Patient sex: M
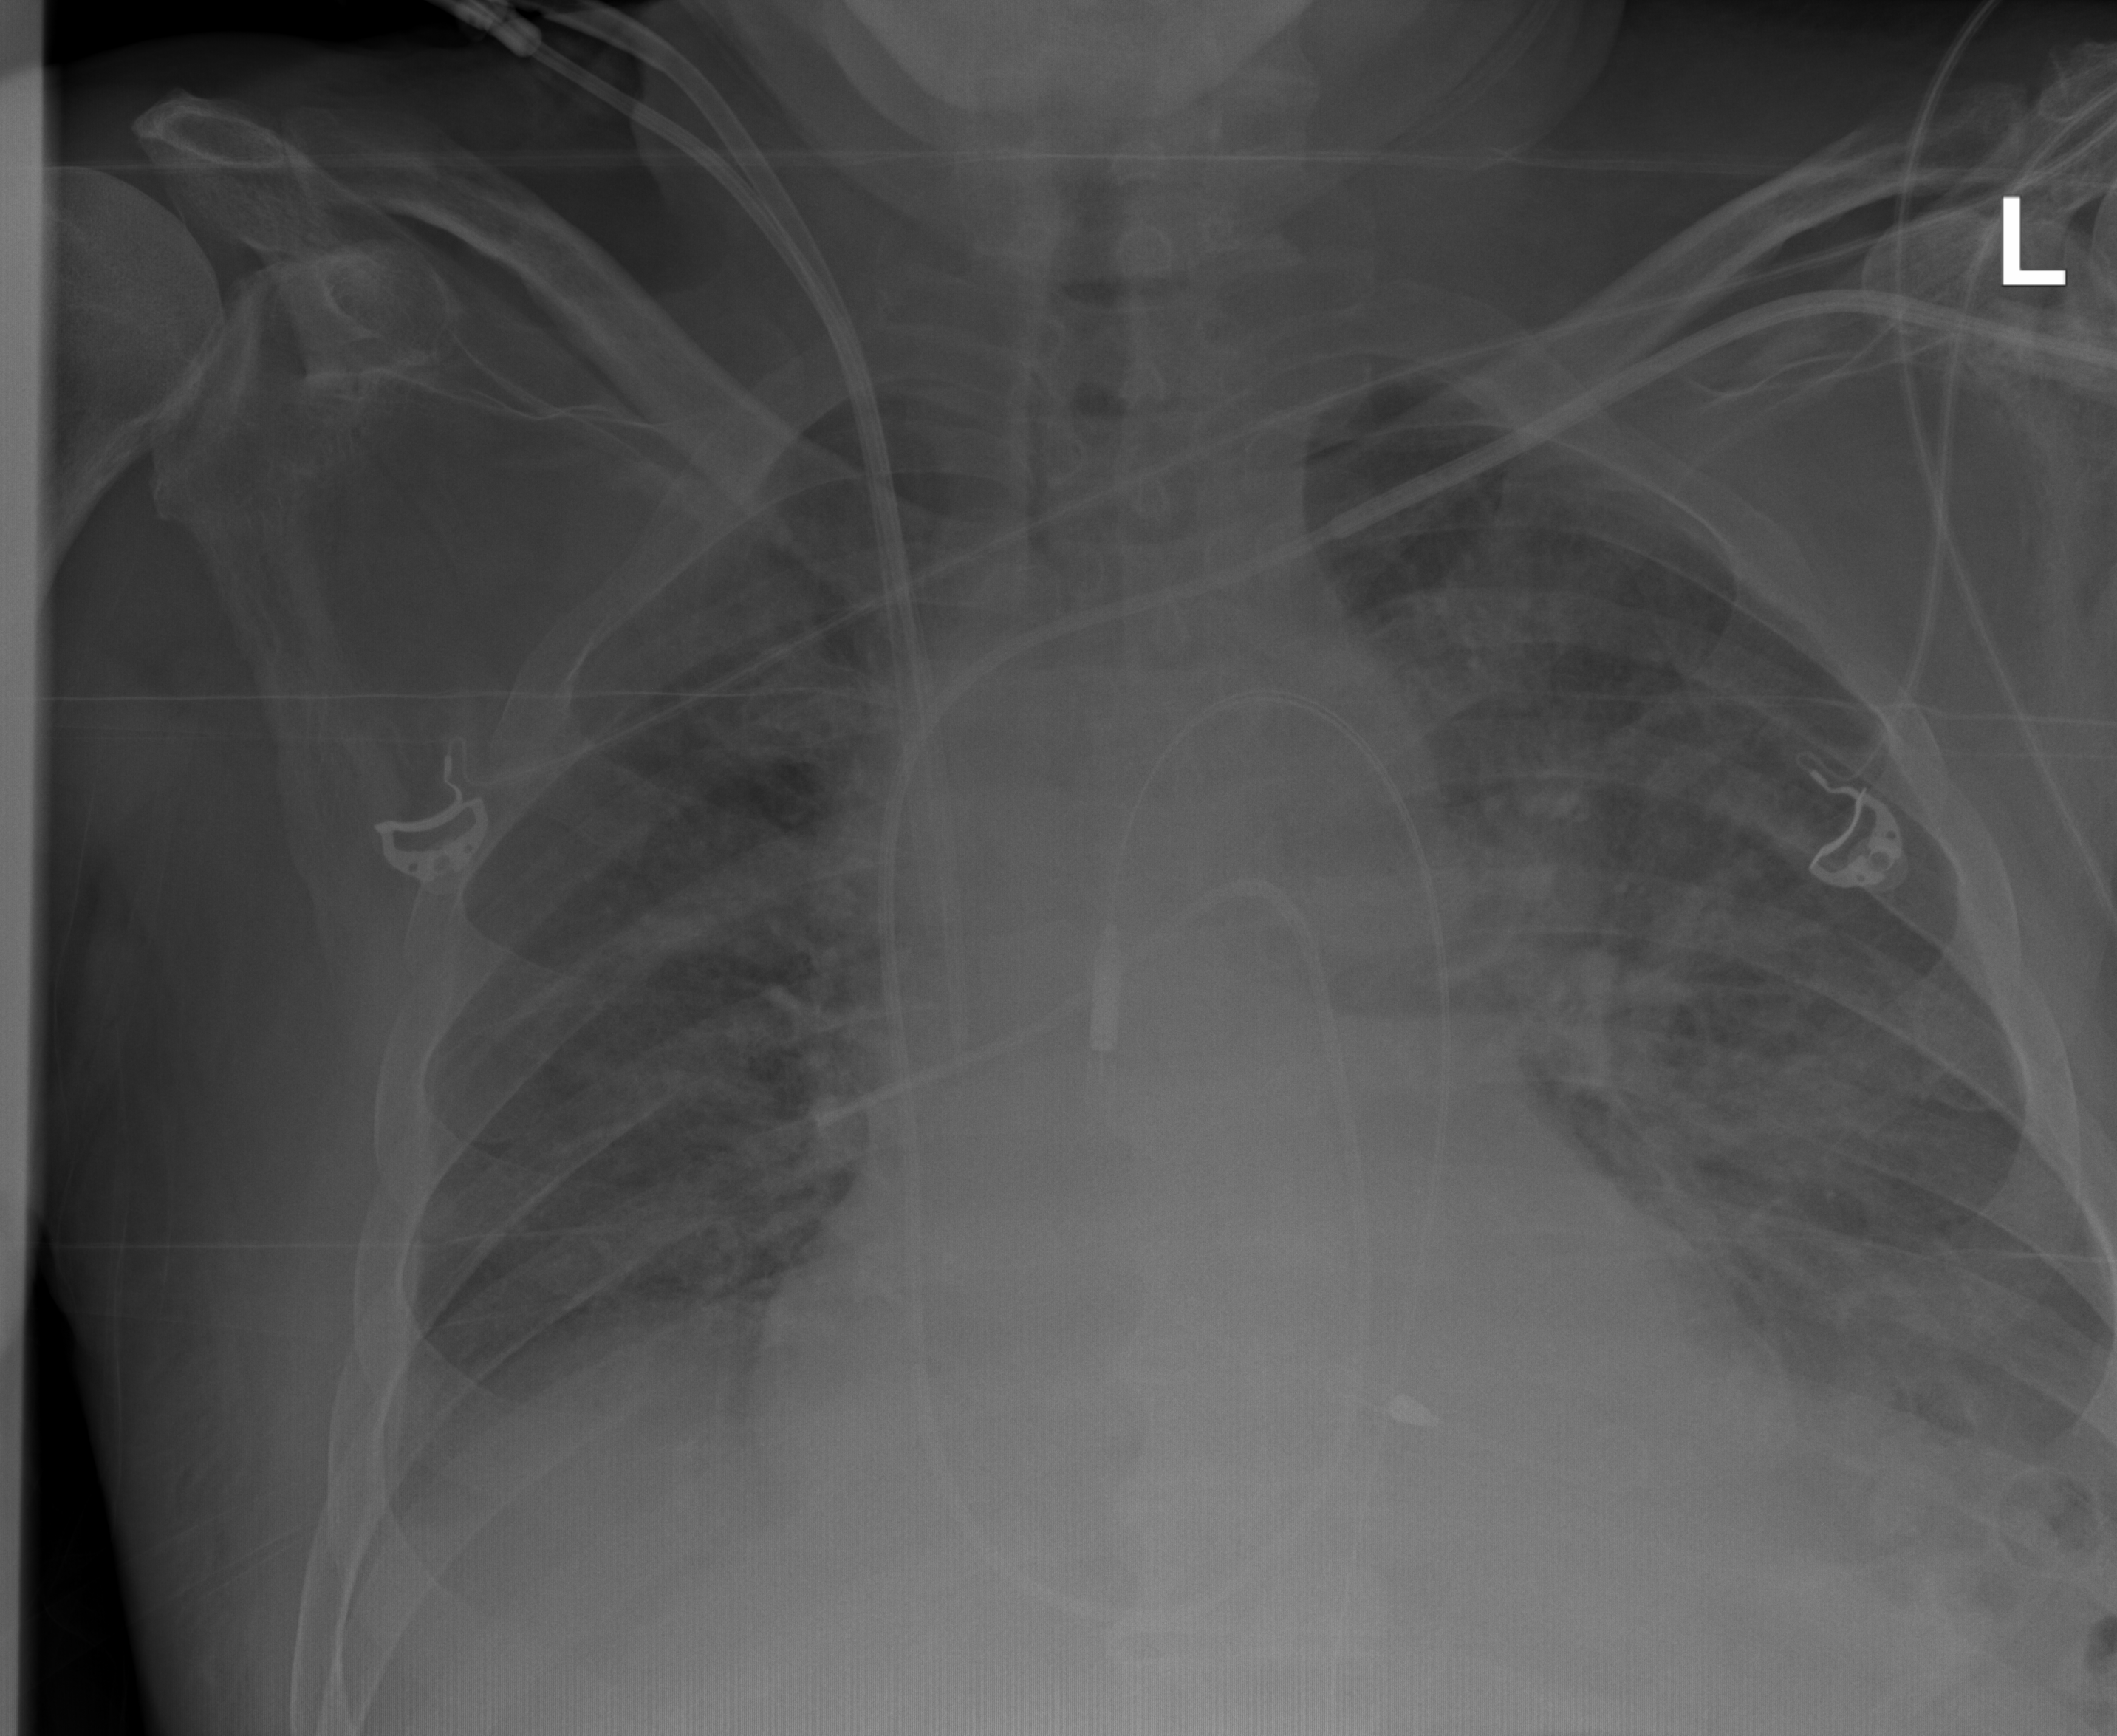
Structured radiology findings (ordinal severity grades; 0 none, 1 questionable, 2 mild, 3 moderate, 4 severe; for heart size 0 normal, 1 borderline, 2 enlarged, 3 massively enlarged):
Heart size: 1
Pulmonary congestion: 2
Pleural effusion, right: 2
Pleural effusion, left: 2
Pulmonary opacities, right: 2
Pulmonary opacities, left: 2
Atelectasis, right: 0
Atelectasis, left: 2